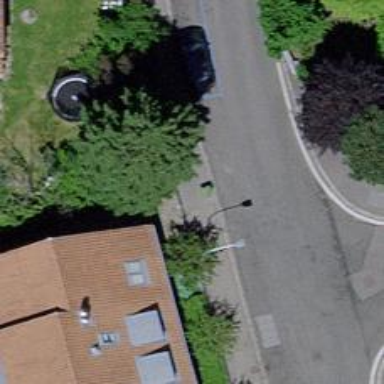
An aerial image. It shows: Kerb serving as barrier.